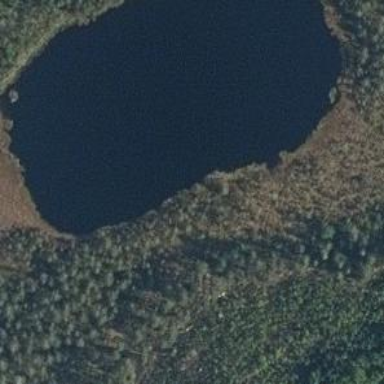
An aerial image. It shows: Serene lake.